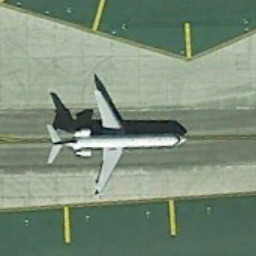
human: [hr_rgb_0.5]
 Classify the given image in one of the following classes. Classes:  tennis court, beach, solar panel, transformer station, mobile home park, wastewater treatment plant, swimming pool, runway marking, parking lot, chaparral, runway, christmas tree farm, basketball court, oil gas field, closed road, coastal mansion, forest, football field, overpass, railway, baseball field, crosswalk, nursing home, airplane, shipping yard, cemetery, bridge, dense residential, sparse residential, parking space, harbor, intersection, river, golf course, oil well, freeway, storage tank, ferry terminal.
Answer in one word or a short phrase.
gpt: airplane